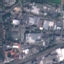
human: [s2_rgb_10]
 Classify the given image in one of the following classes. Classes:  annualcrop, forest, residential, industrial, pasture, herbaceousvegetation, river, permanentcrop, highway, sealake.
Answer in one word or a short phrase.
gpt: Industrial